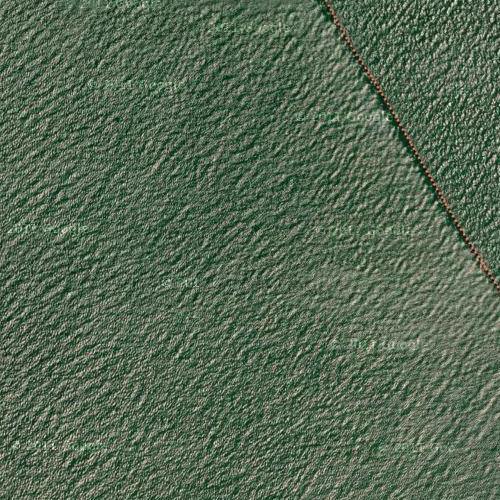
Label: sydney